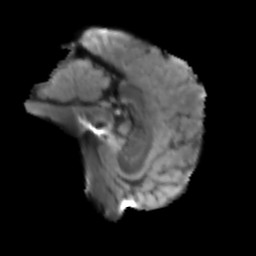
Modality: T2w
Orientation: sagittal
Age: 35
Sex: male
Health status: healthy
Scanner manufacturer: siemens
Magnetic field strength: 3 T
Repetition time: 3.6 s
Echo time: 0.092 s